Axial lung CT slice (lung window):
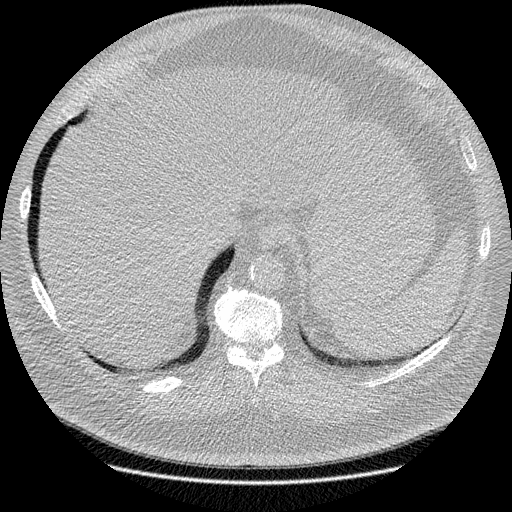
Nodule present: no